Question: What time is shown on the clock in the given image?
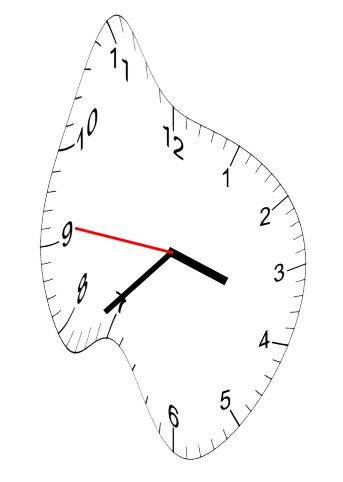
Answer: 03:37:46